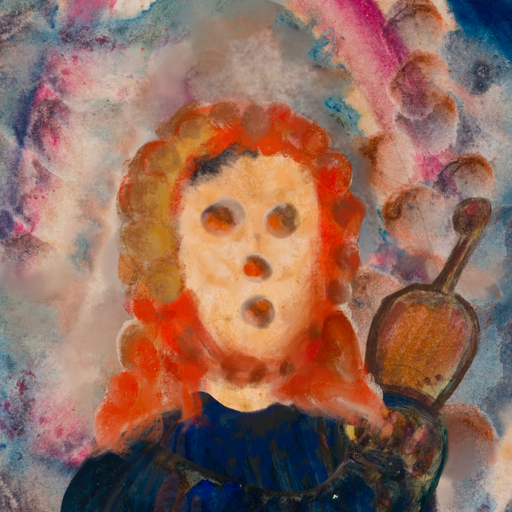
Background: Rupkatha, Head And Neck Front: Childish, Face Front: Rupkatha, Bust: Pipe, Hair Front: Rupkatha, Head Accessory: Blank, Second Necklace: Blank, Necklace: Blank, Baby: Blank